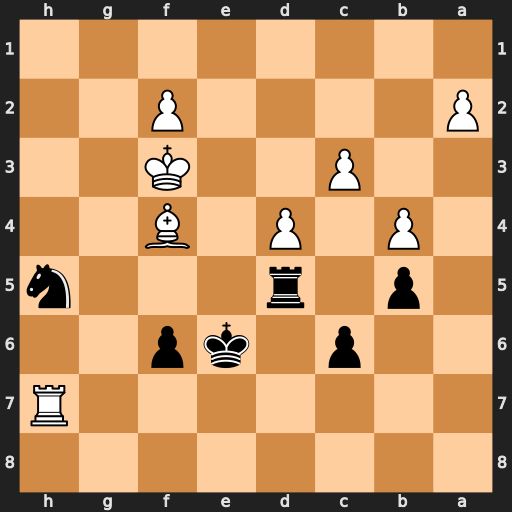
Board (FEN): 8/7R/2p1kp2/1p1r3n/1P1P1B2/2P2K2/P4P2/8
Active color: b
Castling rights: -
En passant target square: -
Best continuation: Rf5 Rxh5 Rxh5